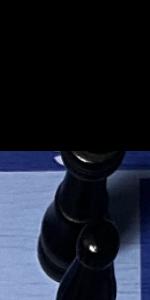
Label: King_Black